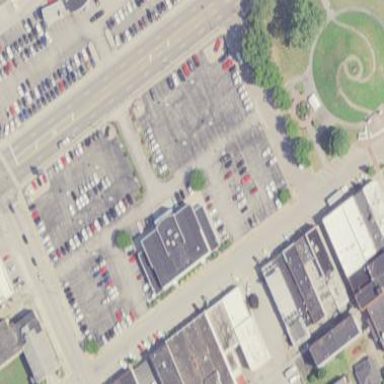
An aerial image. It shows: Parking area with surface.